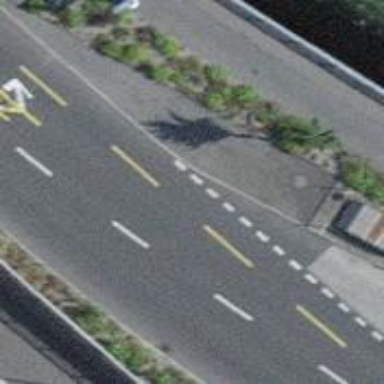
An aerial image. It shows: Primary highway with asphalt surface and trolley wires.